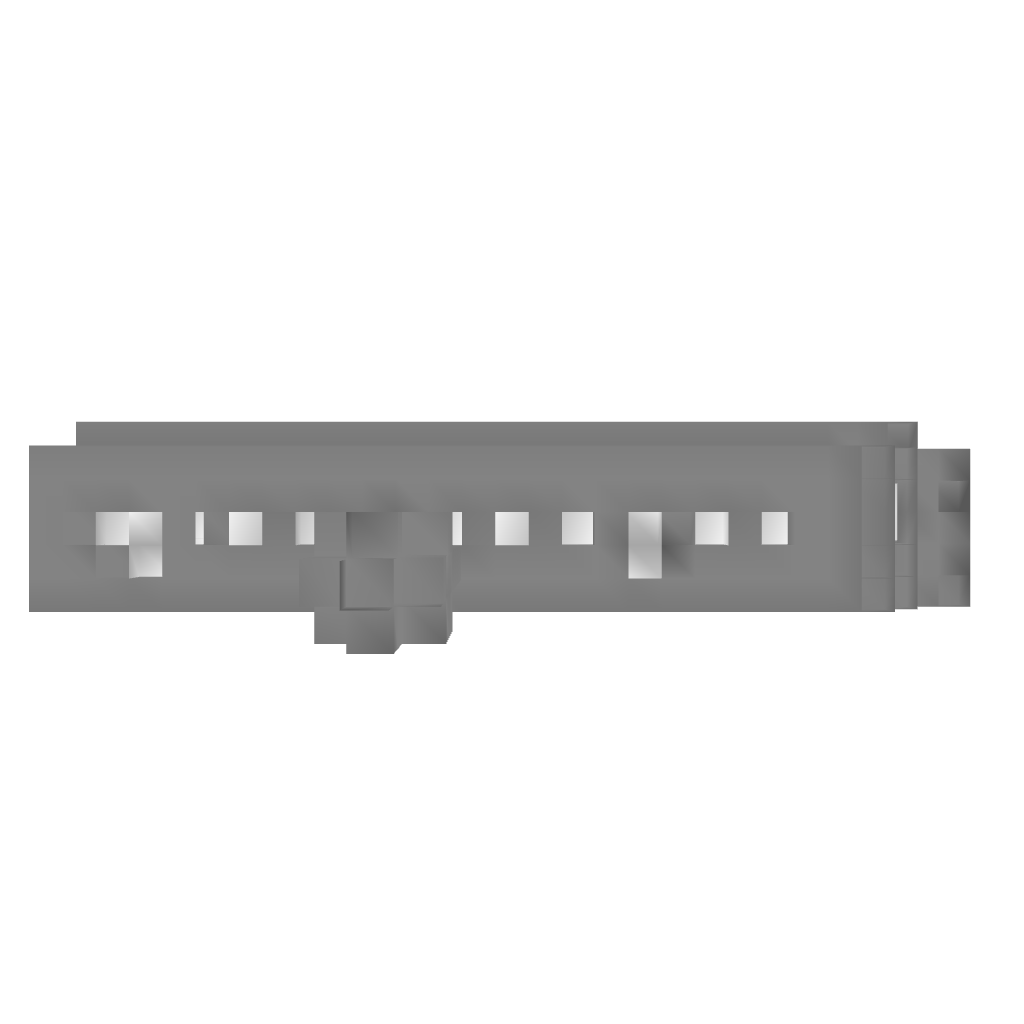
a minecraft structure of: Plane bad low quality